Field crop: tomato
Growth stage: 1
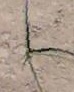
Species: cyperus